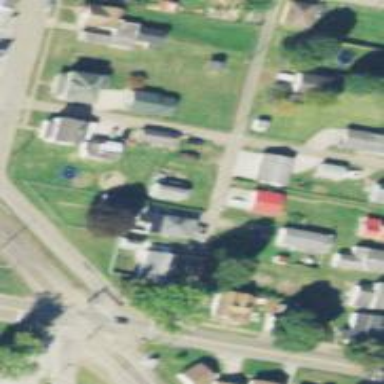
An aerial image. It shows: Alley classified as service road.